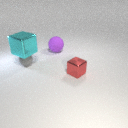
large purple rubber sphere behind small gray rubber sphere